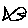
Label: fish